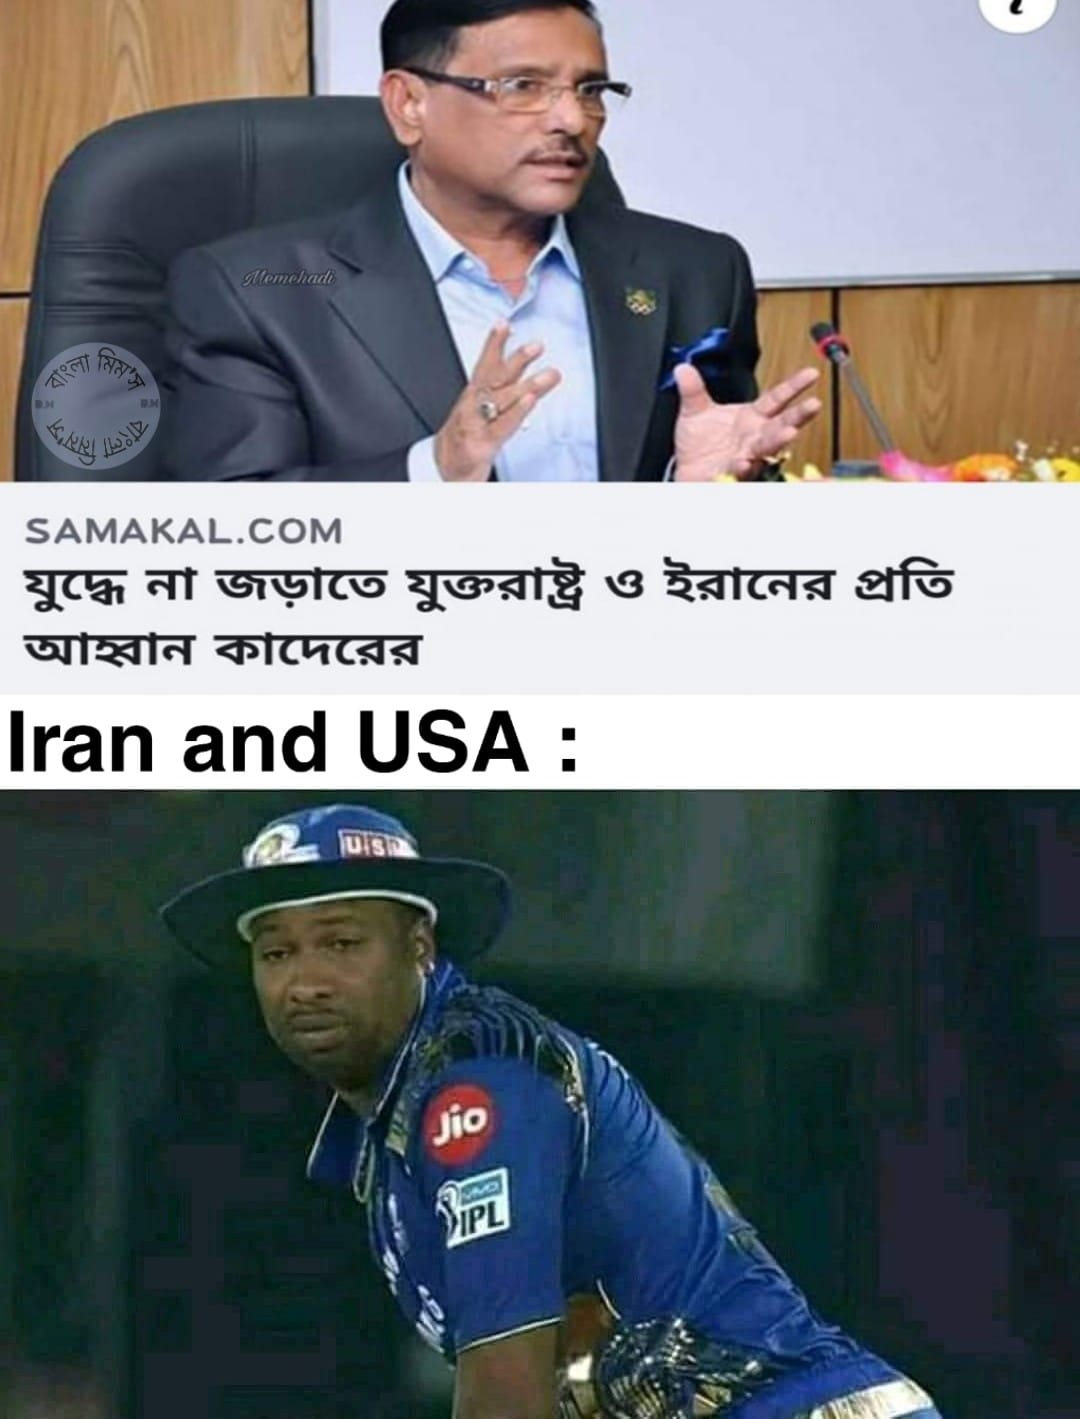
Caption: SAMAKAL.COM     যুদ্ধে না জড়াতে যুক্তরাষ্ট্র ও ইরানের প্রতি আহব্বান কাদেরের      IRAN and USA:
Label: non-hate